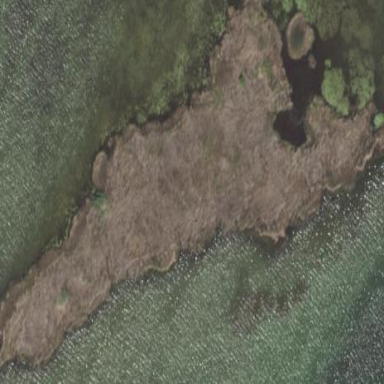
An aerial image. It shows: Islet.